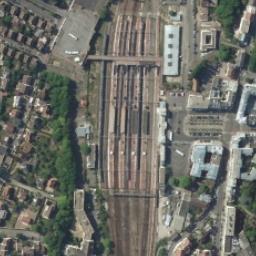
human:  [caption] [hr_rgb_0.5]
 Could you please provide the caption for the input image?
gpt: The railway station has lots of railways and a residential area is next to the railway station .

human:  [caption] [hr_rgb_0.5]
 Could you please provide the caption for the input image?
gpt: There is a railway station in the crowded city .

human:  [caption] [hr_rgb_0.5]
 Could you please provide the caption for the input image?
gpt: The railway station is next to some buildings and trees .

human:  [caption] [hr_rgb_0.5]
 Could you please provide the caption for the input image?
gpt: Many buildings are beside the railway station .

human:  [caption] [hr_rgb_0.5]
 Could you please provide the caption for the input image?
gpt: There are some green trees and many buildings near the railway station .